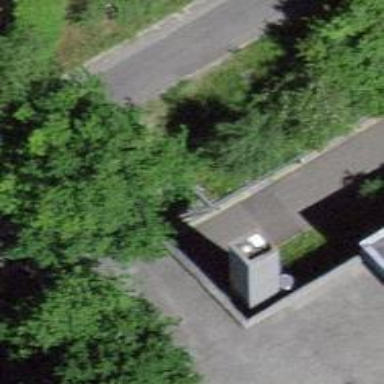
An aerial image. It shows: Steps with asphalt surface.